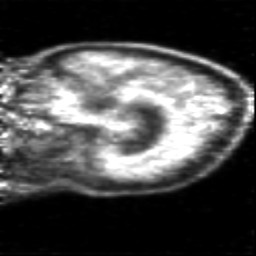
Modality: PET
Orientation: sagittal
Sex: female
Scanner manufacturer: siemens